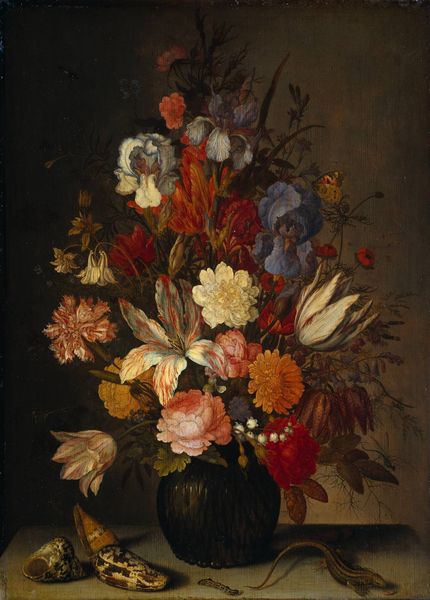
Titel: Blumenstilleben
Künstler: Balthasar van der Ast
Standort: Amsterdam
Institution: Rijksmuseum
Schlagwörter: blau, blätter, gemälde, schatten, weiß, gelb, grün, ocker, blume, blumen, braun, bunt, grau, hell, hintergrund, licht, orange, schwarz, tisch, blüte, blüten, gras, rose, rosen, rot, tier, tiere, wand, barock, öl, gräser, blatt, pflanze, pflanzen, rosa, schön, schuppen, krug, stilleben, stillleben, vase, farbig, schuhe, formen, ölgemälde, tulpen, glanz, strauss, still, frühling, blumenstrauss, bouquet, blühen, blütenblätter, tulpe, vanitas, arrangement, vergänglichkeit, offen, blumenstillleben, mohn, schuh, lilie, nelke, schmetterling, welk, vanitasstilleben, knospe, knospen, iris, blütenblatt, vergänglich, echse, salamander, veilchen, muschel, muscheln, schnecke, nelken, schnecken, zeit, lilien, wiesenblumen, maiglöckchen, raupe, schneckenhaus, falter, brueghel, akelei, rittersporn, gerbera, eidechse, frösche, glockenblume, orchidee, schwertlilien, narzissen, blütenkelche, schachbrettblume, gartenblumen, kriechtiere, muschelschale, vielfalt, schlangenleder, muschelschalen, schneckenhäuser, formenvielfalt, kleiner fuchs, prachtstrauß, wiesenstrauß, balumen, wlek, steiine, lizard, gerberaü